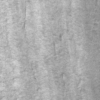
Label: not_dusty